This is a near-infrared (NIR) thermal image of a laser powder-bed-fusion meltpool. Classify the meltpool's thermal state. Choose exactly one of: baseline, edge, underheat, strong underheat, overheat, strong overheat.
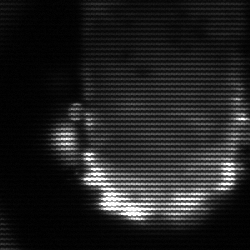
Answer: baseline